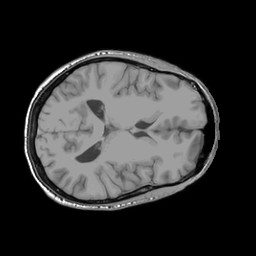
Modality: T1w
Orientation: coronal